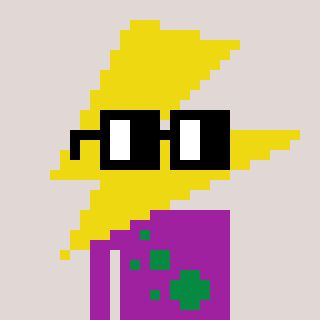
a pixel art character with square black glasses, a lightning bolt-shaped head and a magenta-colored body on a warm background